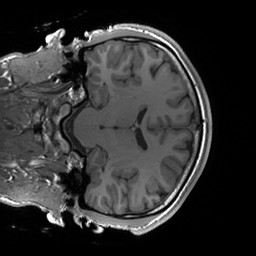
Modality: T1w
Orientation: coronal